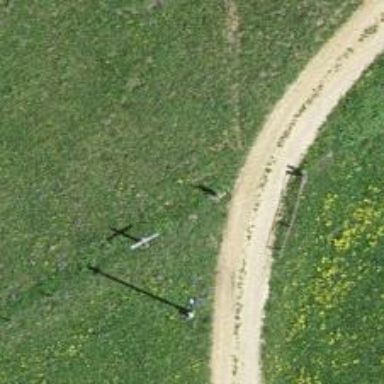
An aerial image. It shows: Historic wayside cross.